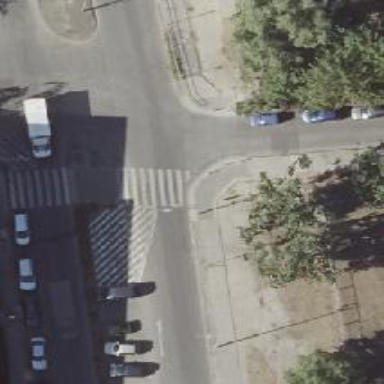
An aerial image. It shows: Road with "give way" sign.